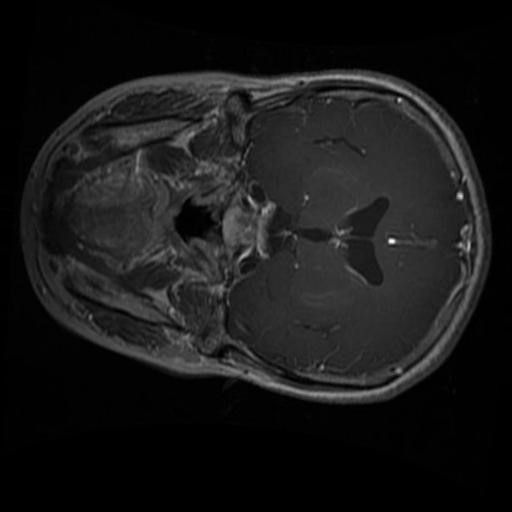
Label: brain_glioma